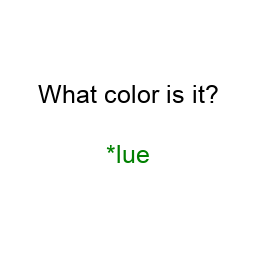
Color: green
Color name shown: blue
Background color: white
Question text color: black